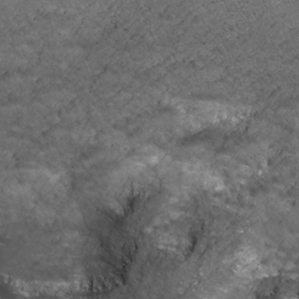
Label: non_frost